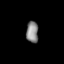
Tissue: lung
Cell type: Fibroblasts
Senescence score: 0.5454
Nuclear area (px): 255
Mean DAPI intensity: 134.733